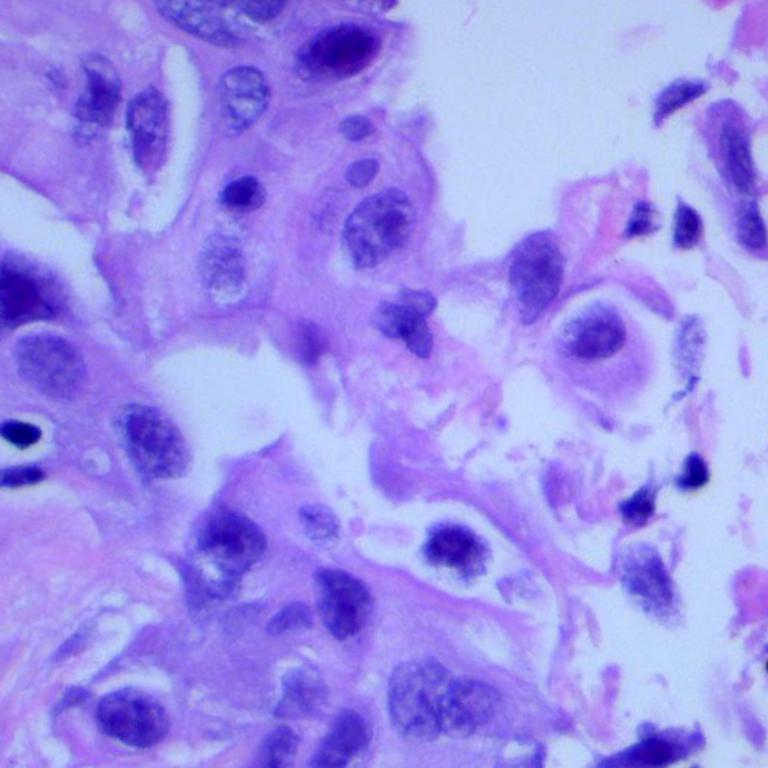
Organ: lung
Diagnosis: adenocarcinomas